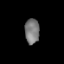
Tissue: lung
Cell type: Epithelial cells
Senescence score: 0.2247
Nuclear area (px): 358
Mean DAPI intensity: 121.654